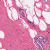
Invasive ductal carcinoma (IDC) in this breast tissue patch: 0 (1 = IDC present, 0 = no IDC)